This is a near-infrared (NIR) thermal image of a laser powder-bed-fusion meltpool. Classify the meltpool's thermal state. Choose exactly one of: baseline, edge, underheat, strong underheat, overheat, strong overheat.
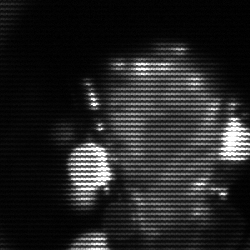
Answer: baseline